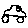
Label: car